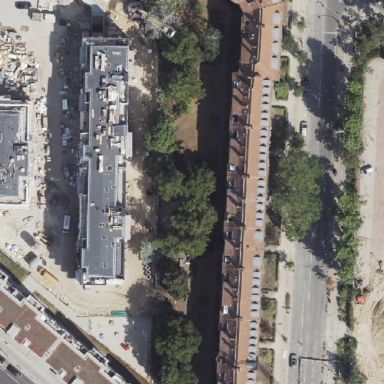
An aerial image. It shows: Park surrounded by wall.